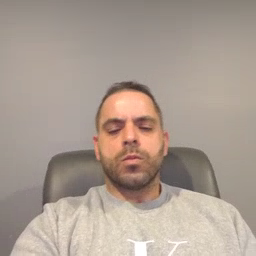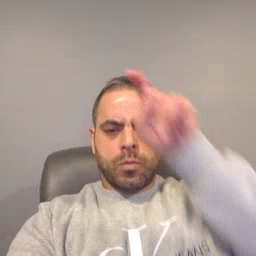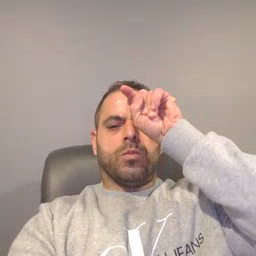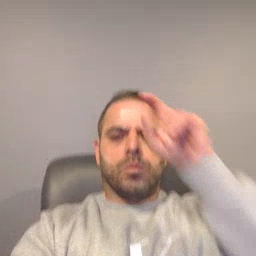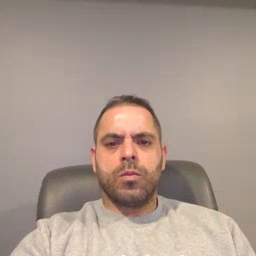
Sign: puzzle